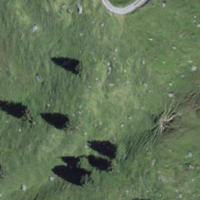
EUNIS habitat code: 23
Species observed at this site:
Gonepteryx rhamni